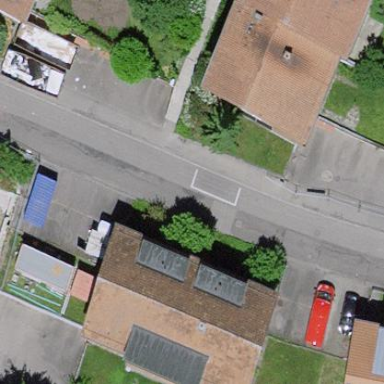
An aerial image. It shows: Residential building.